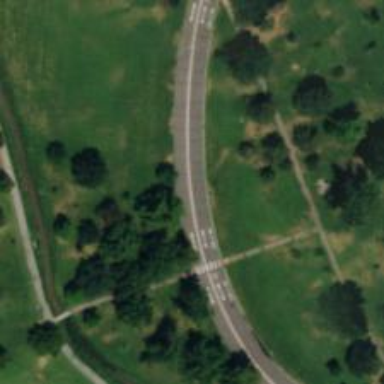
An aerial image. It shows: Asphalt cycleway.